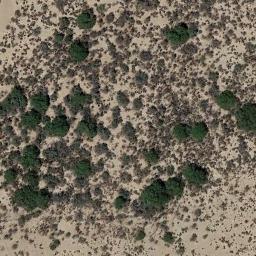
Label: chaparral